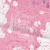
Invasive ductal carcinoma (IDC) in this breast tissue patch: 0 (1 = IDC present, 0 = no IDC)